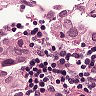
Metastatic tissue present: yes